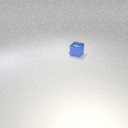
small blue metal cube